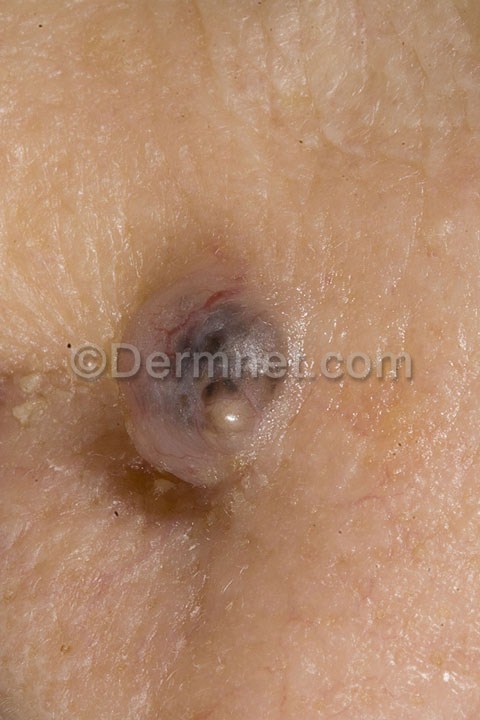
Disease: Actinic Keratosis Basal Cell Carcinoma and other Malignant Lesions